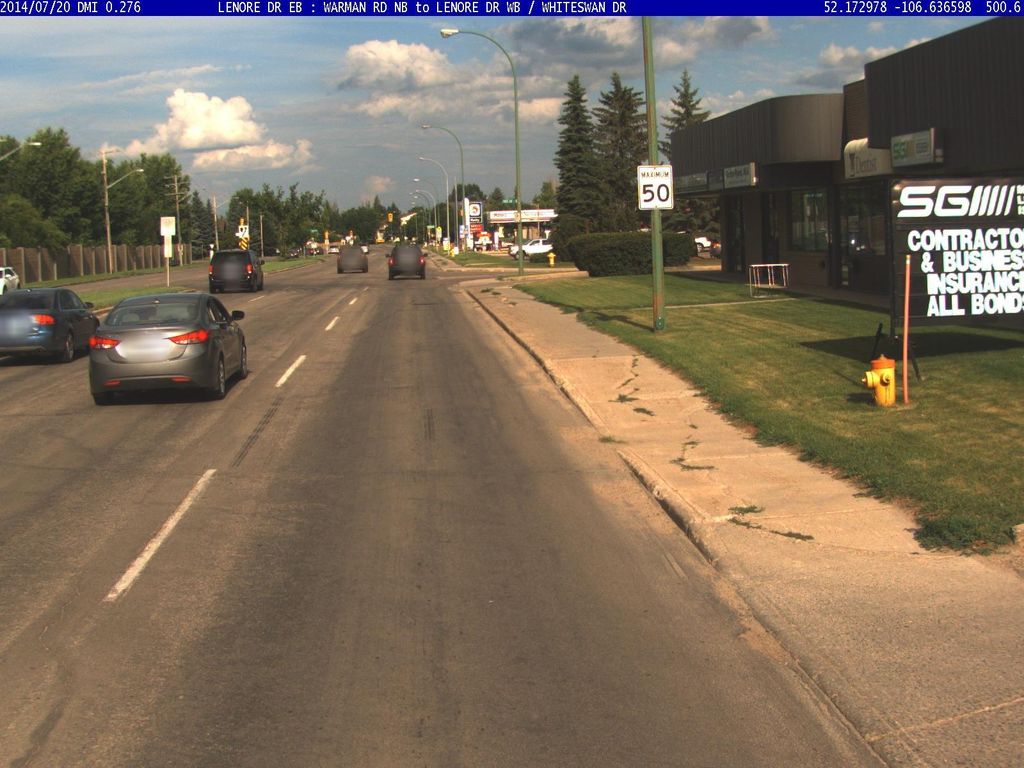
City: saskatoon